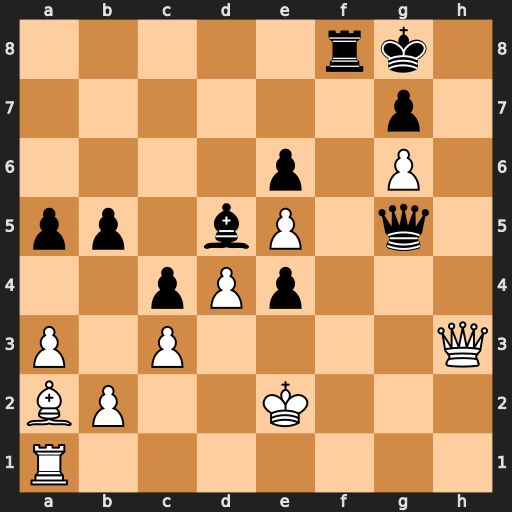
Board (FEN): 5rk1/6p1/4p1P1/pp1bP1q1/2pPp3/P1P4Q/BP2K3/R7
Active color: w
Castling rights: -
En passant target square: -
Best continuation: Qh7#